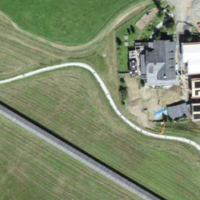
EUNIS habitat code: 24
Species observed at this site:
Eryngium alpinum
Motacilla alba